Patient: sex F, age 26
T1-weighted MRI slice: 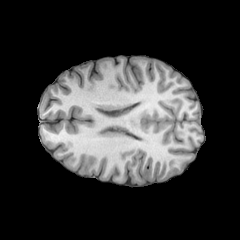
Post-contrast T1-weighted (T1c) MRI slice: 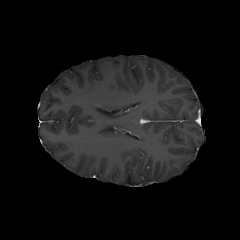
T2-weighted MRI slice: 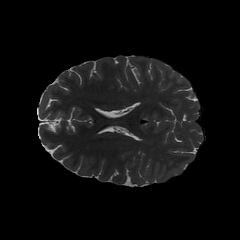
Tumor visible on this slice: no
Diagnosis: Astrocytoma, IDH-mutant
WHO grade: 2